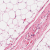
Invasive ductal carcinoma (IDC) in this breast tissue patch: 0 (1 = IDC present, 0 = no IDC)